Question: I'm plotting x and y points. This results in a curved line, the line is first bending and then after a point its straight and after some time it bends again. I want to retrieve those two points. Though x is linear and y is plotted against x but y is not linearly dependent on x.
I tried matplotlib for plotting and numpy polynomial functions, and am currently looking into splines, but it seems that for these 'y' needs to be directly dependent on 'x'.

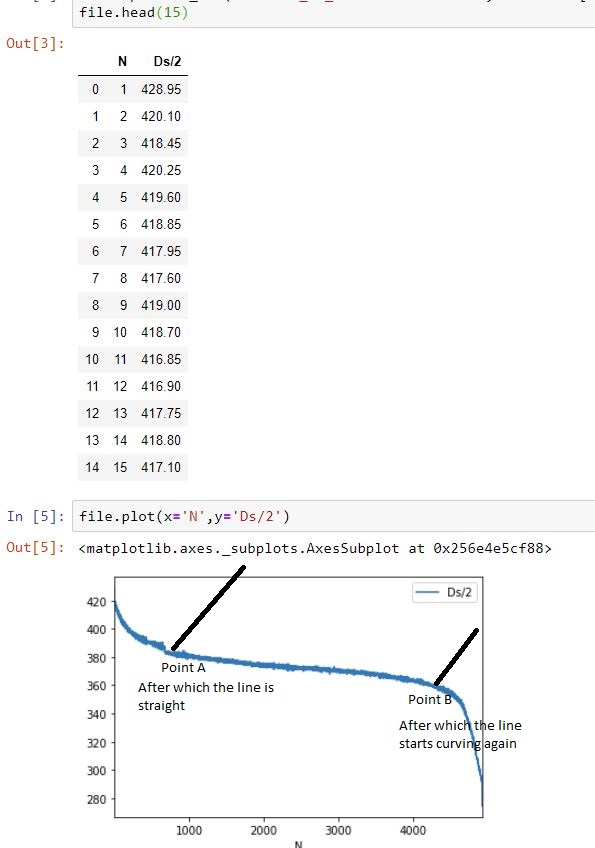
Answer: Your data is noisy, so you can't use a simple numerical derivative. Instead, as you may have found already, you should fit it with a spline and then check the curvature of the spline.
Keying off <URL> like this:
'''
import numpy as np
import matplotlib.pyplot as plt
from scipy.interpolate import UnivariateSpline
x = file['n']
y = file['Ds/2']
y_spline = UnivariateSpline(x, y)
x_range = np.linspace(x[0], x[-1], 1000) # or could use x_range = x
y_spline_deriv = y_spl.derivative(n=2)
curvature = y_spline_deriv(x_range)
'''
Then you can find the start and end of the straight region like this:
'''
straight_points = np.where(curvature.abs() <= 0.1)[0] # pick your threshold
start_idx = straight_points[0]
end_idx = straight_points[-1]
start_x = x_range[start_idx]
end_x = x_range[end_idx]
'''
Alternatively, if you're mainly interested in finding the part of the curve (as shown in your graphic), you could try calculating the first derivative and then finding regions where the slope is within some small amount of the minimum slope anywhere in the data. In that case, just substitute 'y_spline_deriv = y_spl.derivative(n=1)' in the code above.